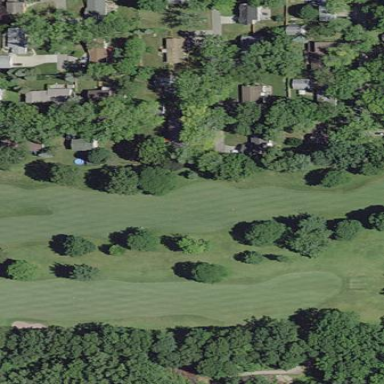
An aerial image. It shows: Scenic golf fairway.